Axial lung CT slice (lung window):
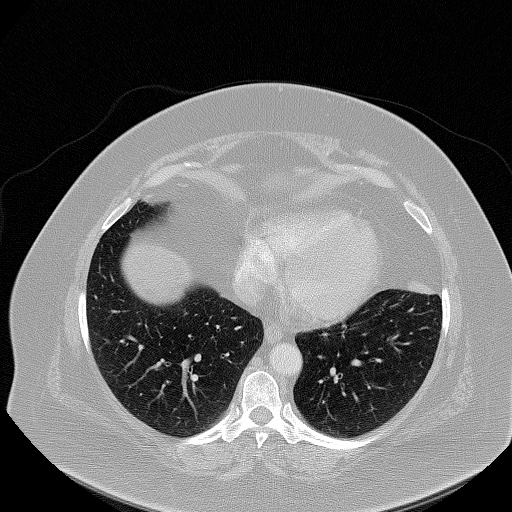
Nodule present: no